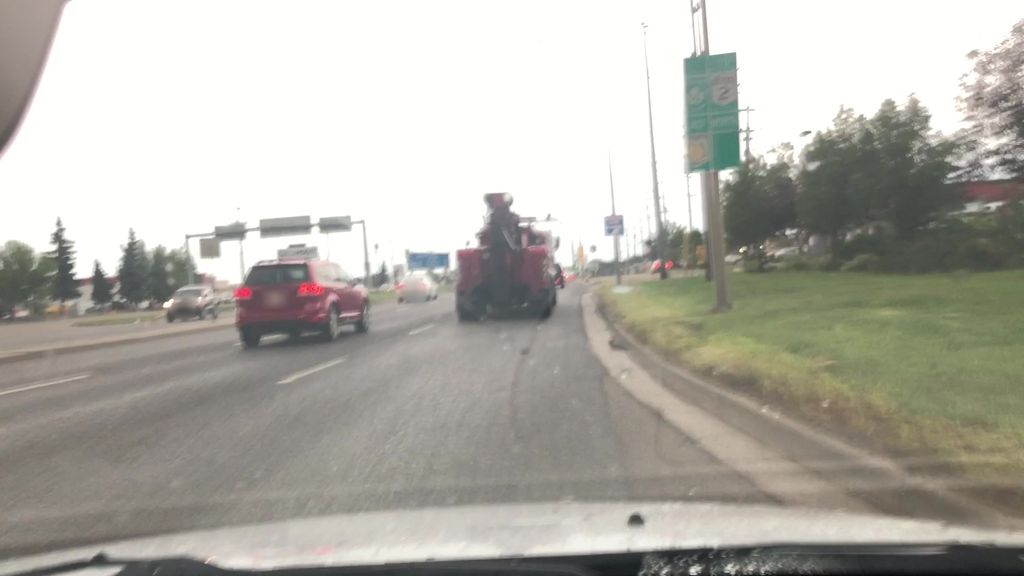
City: edmonton